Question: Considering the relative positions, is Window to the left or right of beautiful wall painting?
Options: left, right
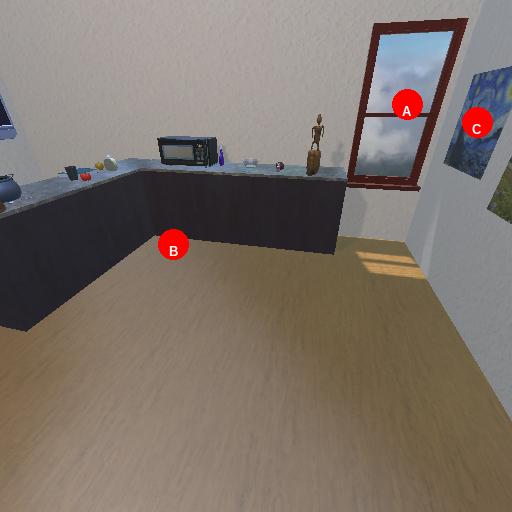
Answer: left